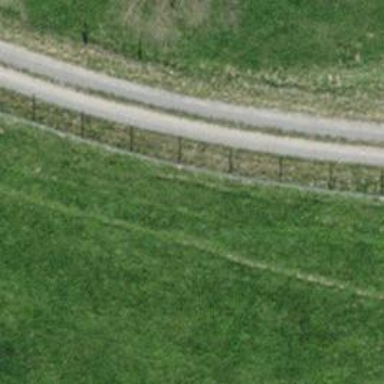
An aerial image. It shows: Unpaved track with grade3 track type.